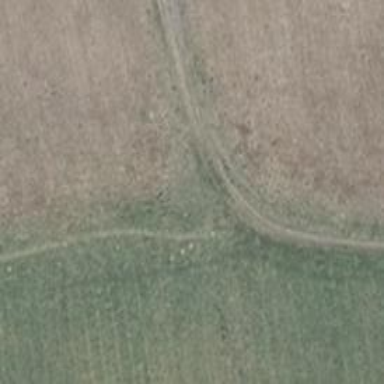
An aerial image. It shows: Path.